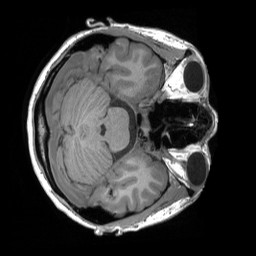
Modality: T1w
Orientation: axial
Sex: female
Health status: ill
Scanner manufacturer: siemens
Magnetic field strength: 3 T
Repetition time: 1.66 s
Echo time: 0.00254 s